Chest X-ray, AP view. Patient: 59 years old, sex M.
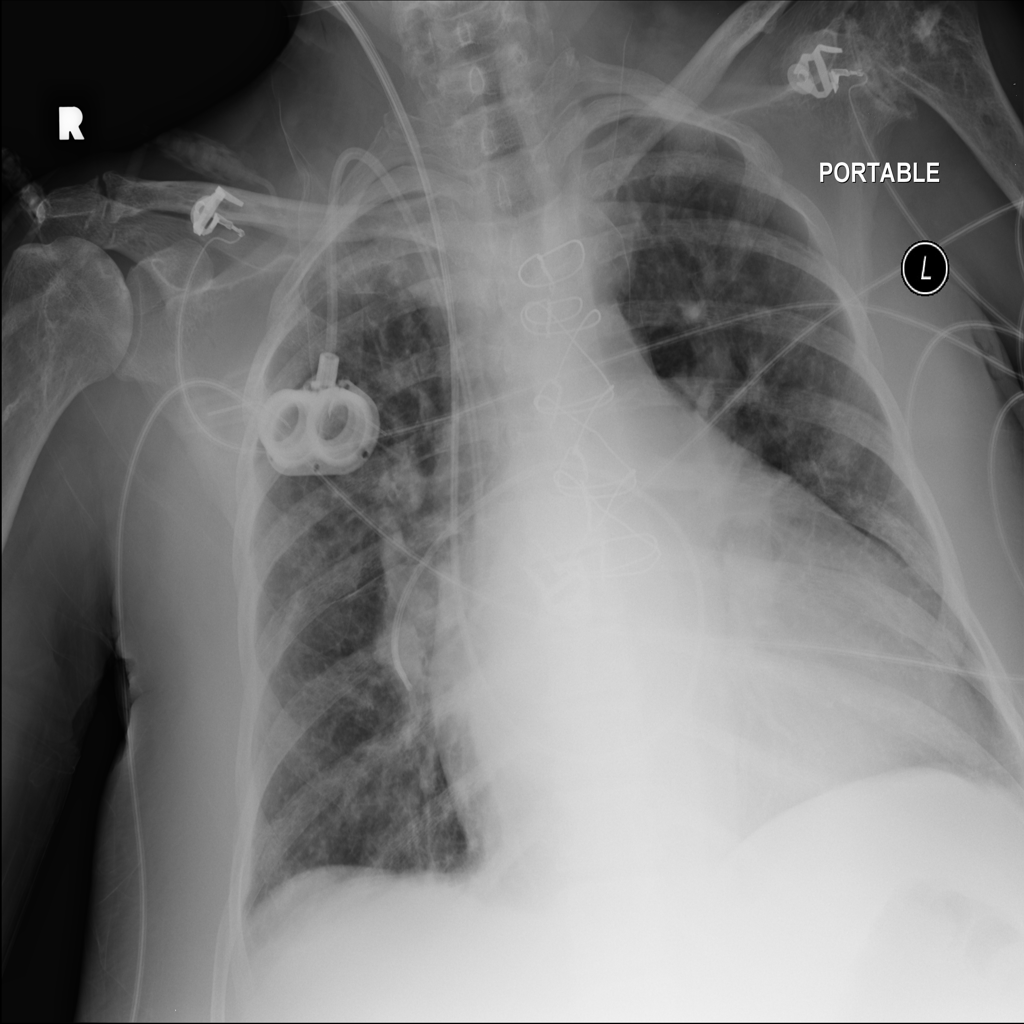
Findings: No Finding